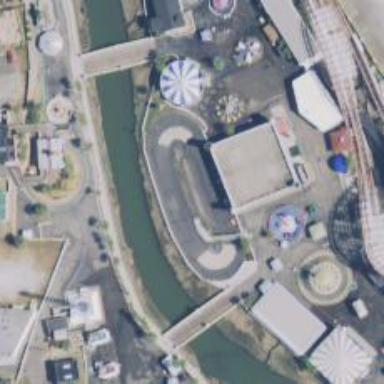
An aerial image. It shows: Popular attraction featuring go-karts.